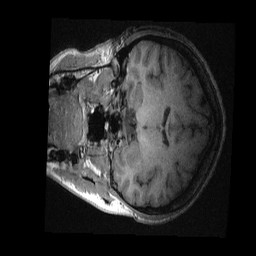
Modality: T1w
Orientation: coronal
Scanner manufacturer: ge
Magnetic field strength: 3 T
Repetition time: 0.007256 s
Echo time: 0.002564 s